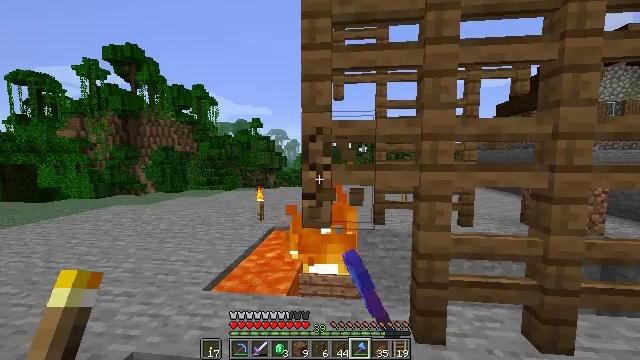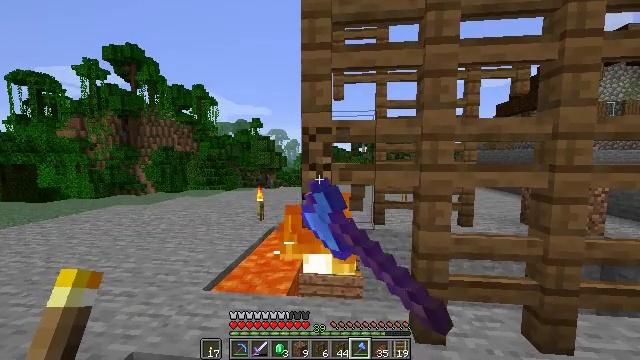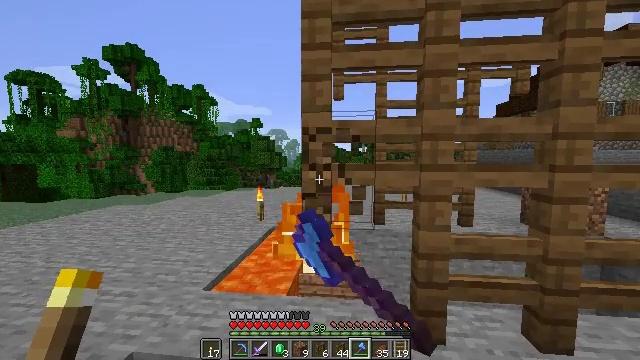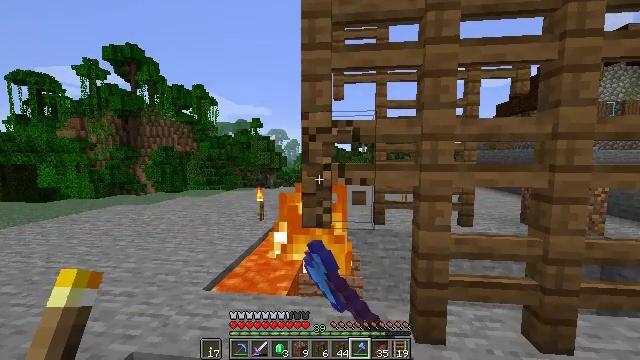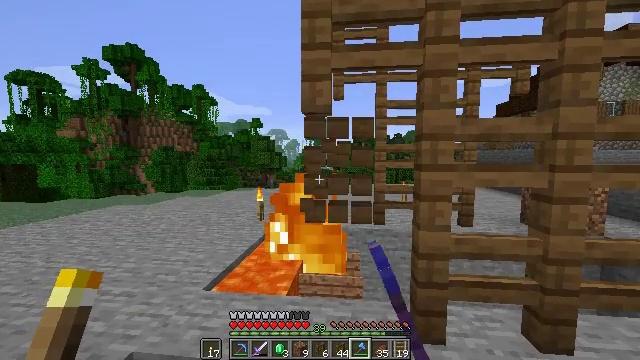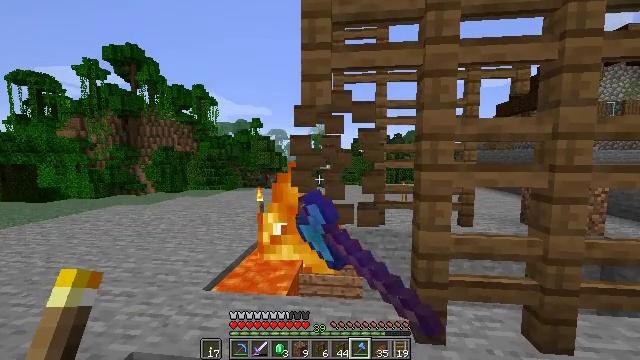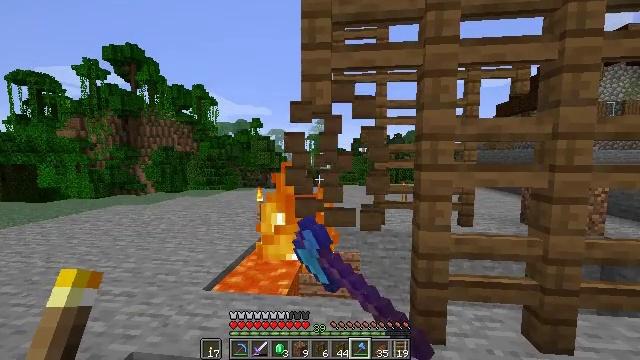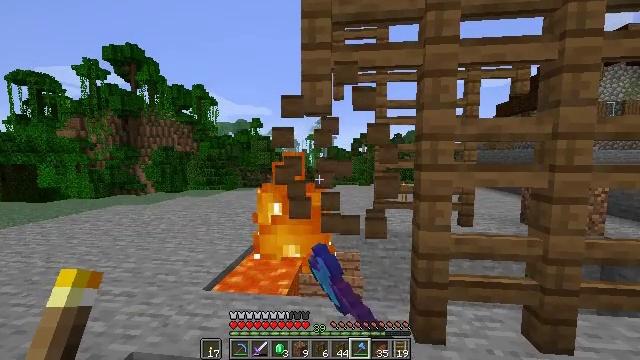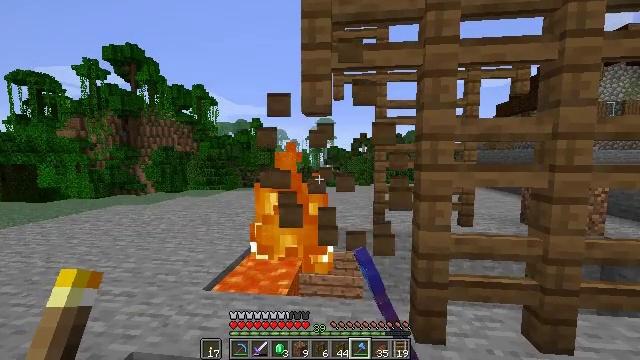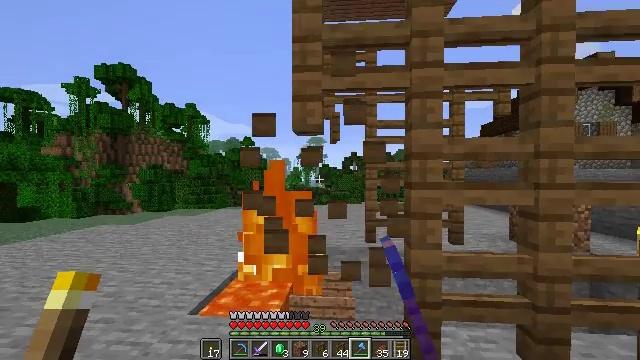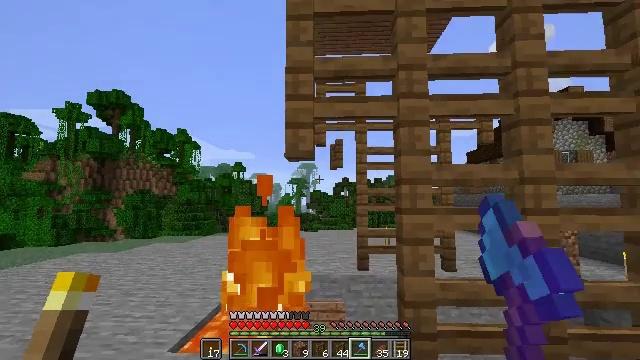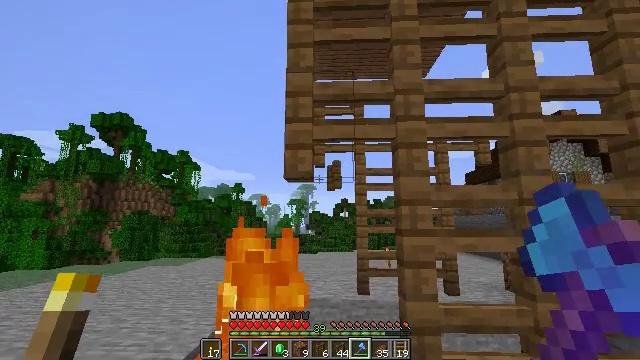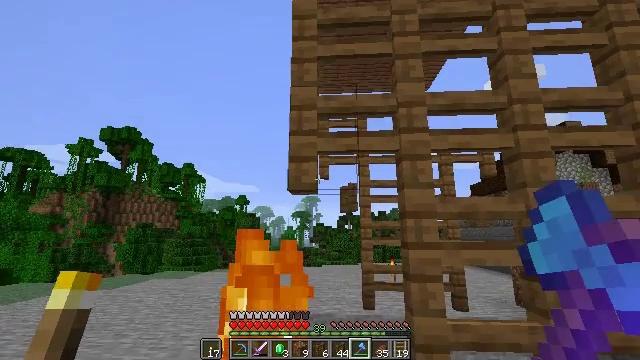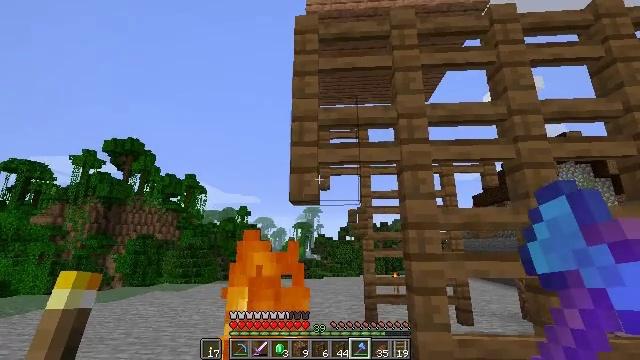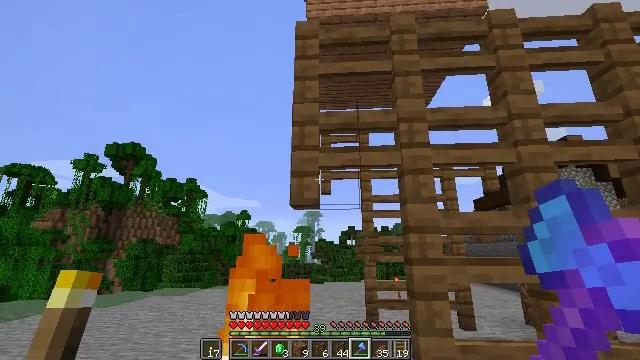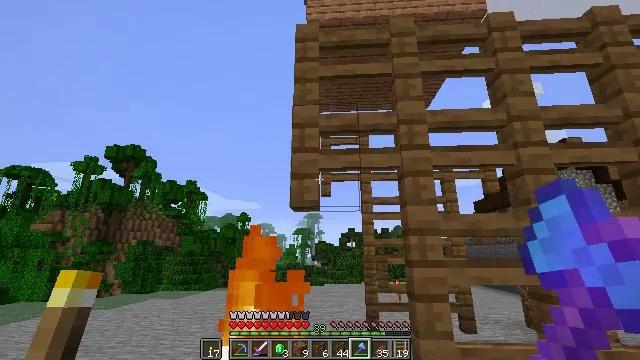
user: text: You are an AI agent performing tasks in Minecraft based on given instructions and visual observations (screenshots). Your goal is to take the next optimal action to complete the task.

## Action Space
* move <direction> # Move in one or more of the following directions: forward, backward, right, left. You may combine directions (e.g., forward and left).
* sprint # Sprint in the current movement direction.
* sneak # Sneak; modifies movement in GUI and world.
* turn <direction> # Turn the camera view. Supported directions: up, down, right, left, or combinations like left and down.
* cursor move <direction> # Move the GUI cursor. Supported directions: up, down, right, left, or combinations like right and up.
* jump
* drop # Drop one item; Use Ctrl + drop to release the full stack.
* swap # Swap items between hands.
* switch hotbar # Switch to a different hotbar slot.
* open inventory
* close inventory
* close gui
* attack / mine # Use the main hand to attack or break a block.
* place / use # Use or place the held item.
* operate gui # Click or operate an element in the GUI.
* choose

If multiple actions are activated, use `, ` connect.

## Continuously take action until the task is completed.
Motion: motion action
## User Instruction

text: Attack the spruce fence to dismantle it.
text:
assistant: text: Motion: attack / mine
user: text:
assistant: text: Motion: attack / mine
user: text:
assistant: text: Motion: attack / mine
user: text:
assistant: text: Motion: attack / mine
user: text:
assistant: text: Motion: attack / mine
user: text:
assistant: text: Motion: attack / mine
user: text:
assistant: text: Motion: attack / mine
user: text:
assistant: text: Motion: attack / mine
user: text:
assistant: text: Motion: turn right and up, attack / mine
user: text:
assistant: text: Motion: turn right and up
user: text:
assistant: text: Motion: turn up
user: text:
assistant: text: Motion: turn up
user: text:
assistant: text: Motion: turn up
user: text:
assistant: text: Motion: no_op
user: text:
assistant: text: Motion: no_op
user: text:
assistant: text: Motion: no_op
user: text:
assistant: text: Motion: no_op
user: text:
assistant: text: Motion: no_op
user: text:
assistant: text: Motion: no_op
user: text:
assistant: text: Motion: turn down
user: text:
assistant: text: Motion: turn down
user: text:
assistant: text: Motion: no_op
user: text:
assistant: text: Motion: turn down
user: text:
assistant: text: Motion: turn down
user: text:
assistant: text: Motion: turn down
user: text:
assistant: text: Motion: turn down
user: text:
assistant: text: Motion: turn down
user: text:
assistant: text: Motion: no_op
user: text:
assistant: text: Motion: no_op
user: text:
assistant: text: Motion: no_op